Breast ultrasound image
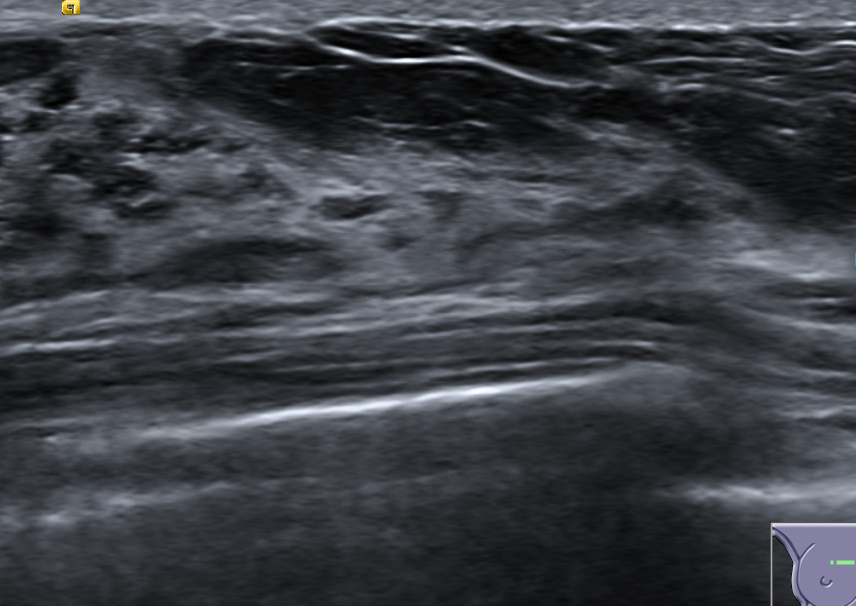
Diagnosis: normal